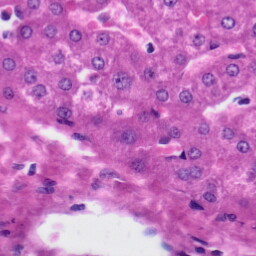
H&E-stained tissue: Liver